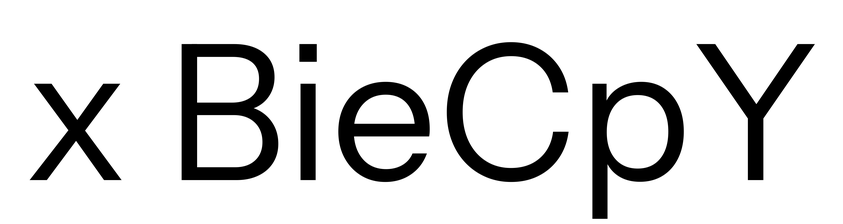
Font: InstrumentSans_Regular